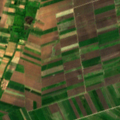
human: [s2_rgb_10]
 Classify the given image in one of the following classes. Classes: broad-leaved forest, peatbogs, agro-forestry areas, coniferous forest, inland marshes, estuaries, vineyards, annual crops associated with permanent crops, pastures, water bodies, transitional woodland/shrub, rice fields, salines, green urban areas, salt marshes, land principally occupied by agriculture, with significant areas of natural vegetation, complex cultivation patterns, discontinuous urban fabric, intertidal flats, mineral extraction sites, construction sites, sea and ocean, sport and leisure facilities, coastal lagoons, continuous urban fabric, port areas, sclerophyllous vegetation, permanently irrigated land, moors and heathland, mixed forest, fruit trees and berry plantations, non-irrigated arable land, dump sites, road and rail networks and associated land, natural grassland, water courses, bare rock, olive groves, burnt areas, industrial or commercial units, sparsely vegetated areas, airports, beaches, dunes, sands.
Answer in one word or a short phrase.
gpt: non-irrigated arable land